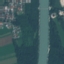
Land use / land cover: River